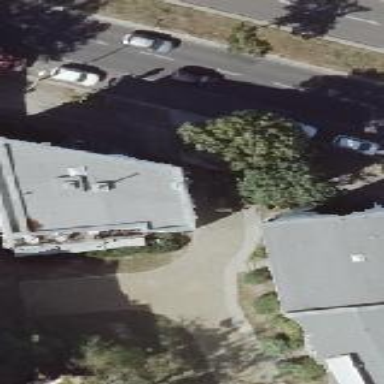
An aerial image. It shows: Flat-roofed apartment building.